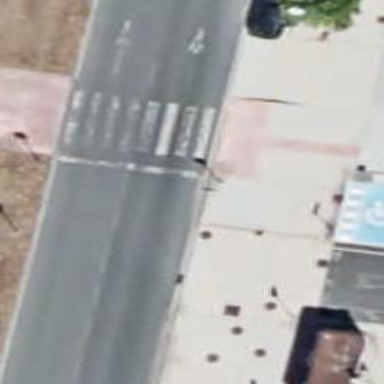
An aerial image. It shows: Road with "give way" sign.